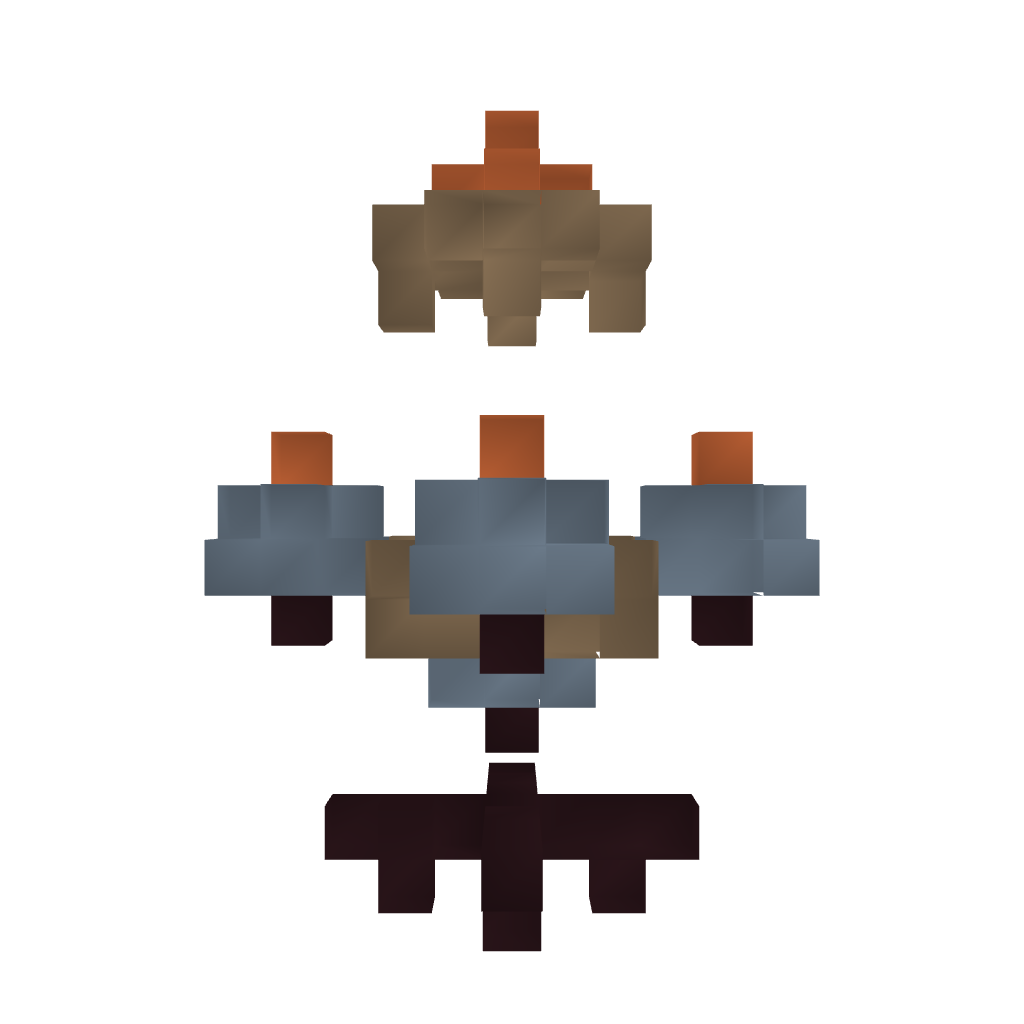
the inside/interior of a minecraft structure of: Big Torch